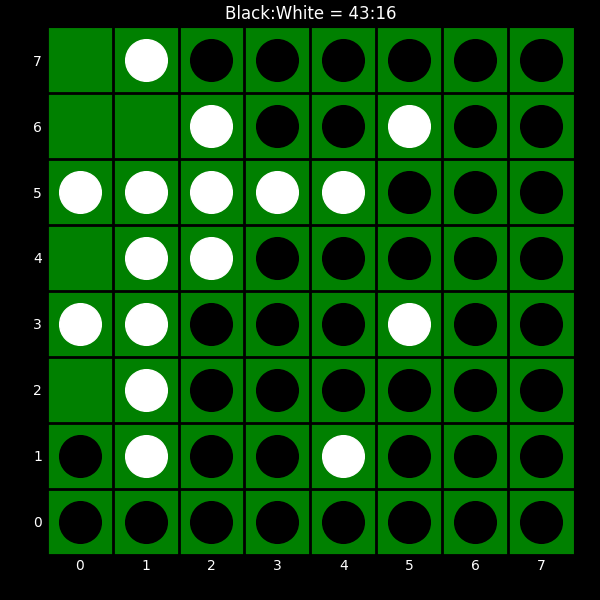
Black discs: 43
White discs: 16